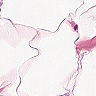
Metastatic tissue present: no